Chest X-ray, PA view. Patient: 52 years old, sex F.
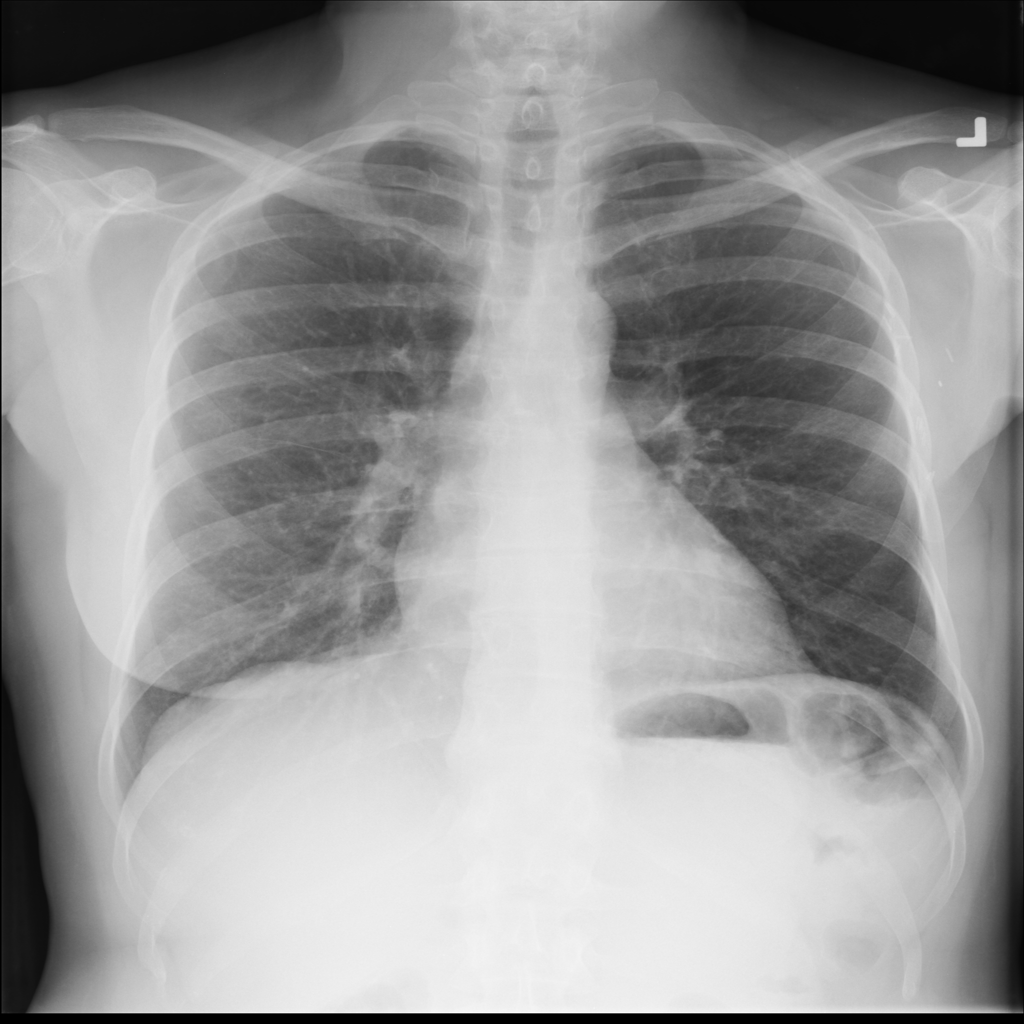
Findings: No Finding